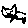
Label: cat